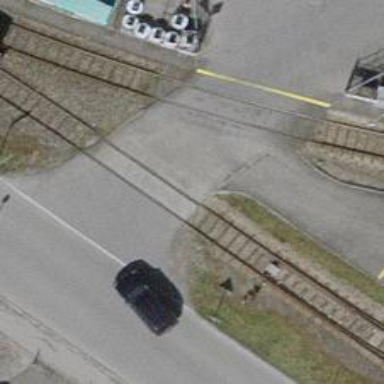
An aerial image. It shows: Level crossing along the railway.